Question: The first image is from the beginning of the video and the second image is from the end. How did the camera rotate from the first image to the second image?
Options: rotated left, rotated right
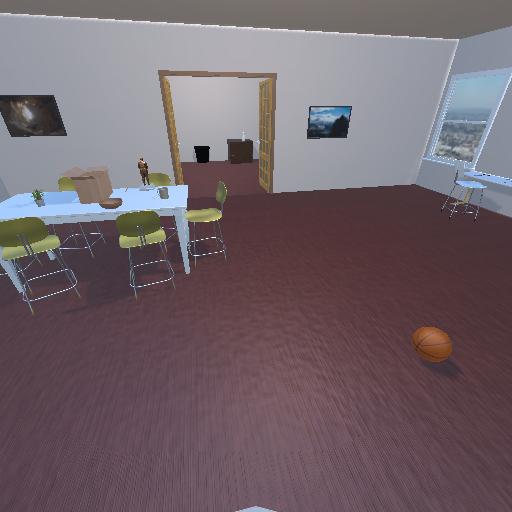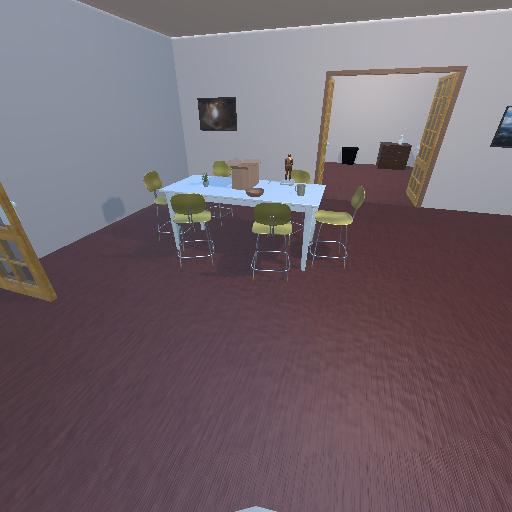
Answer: rotated left